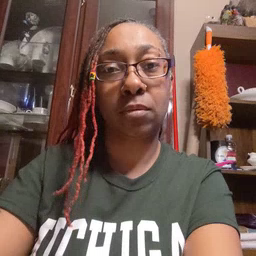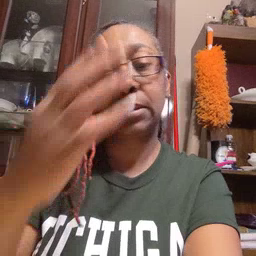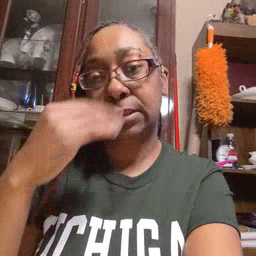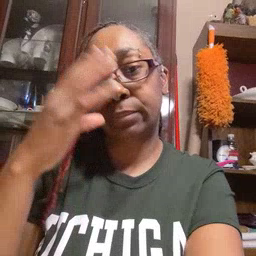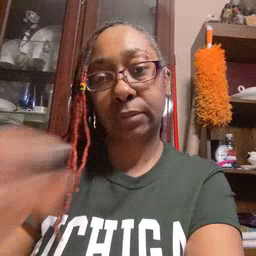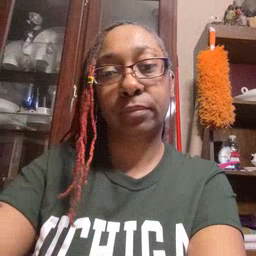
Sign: sleepy